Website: lowes
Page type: customer-info-address
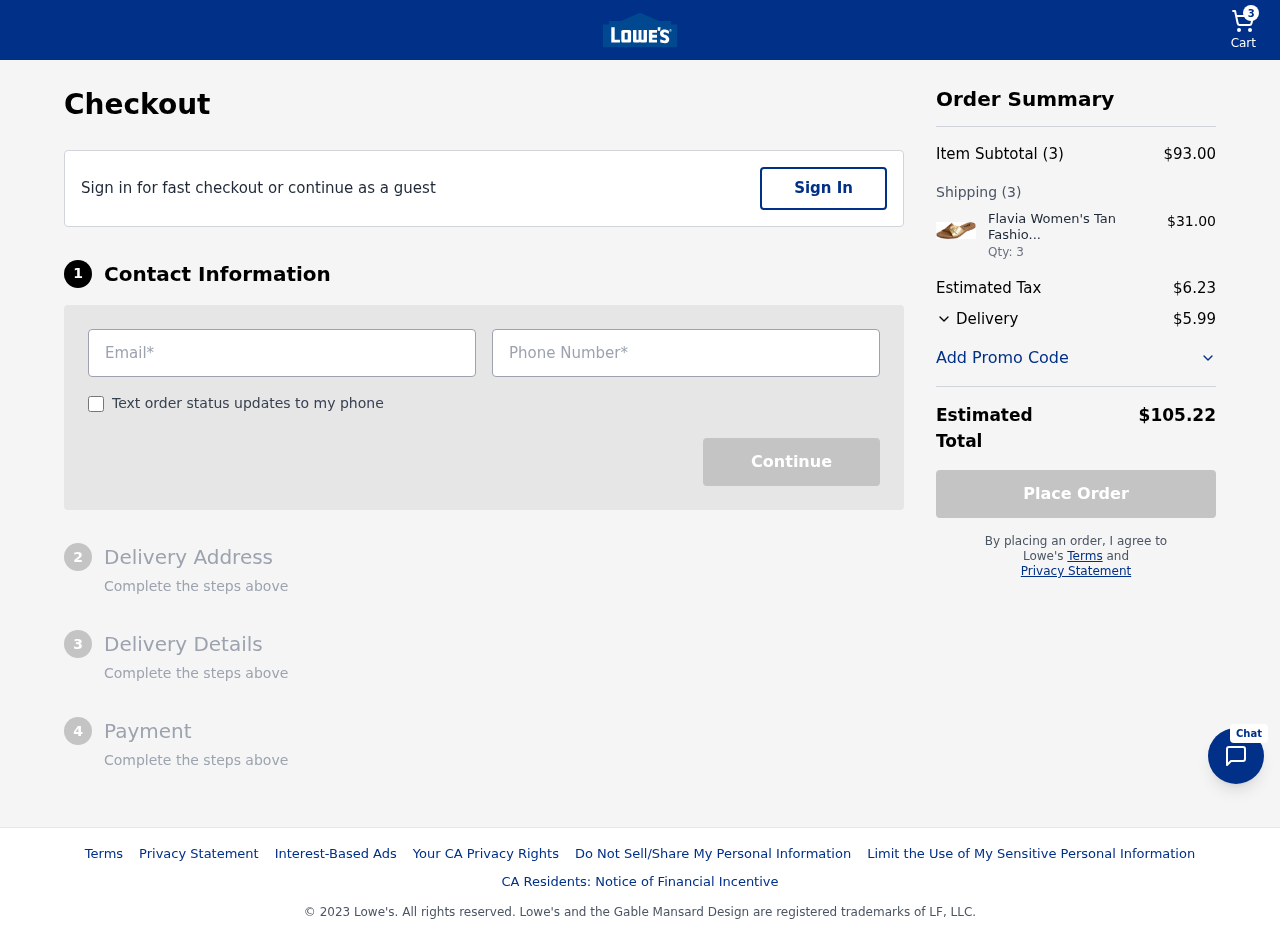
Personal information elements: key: PII_EMAIL
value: kellirojas@yahoo.com
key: PII_PHONE
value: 4306187625
Product elements: key: PRODUCT1_NAME
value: Flavia Women's Tan Fashion Sandals-7 UK (39 EU) (8 US) (FL/203/TAN)
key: PRODUCT1_PRICE
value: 31
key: PRODUCT1_QUANTITY
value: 3
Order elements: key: ORDER_NUM_ITEMS
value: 3
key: ORDER_SUBTOTAL
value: $93.00
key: ORDER_NUM_ITEMS2
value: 3
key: ORDER_TAX
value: $6.23
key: ORDER_SHIPPING_COST
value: $5.99
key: ORDER_TOTAL
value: $105.22